Question: Assume there is a mesh which is colored in the specific pattern:

As you can see, these 62 red squares are connected together in three different groups(Clusters). You might like to download the data from the following link.
<URL>
Then, you can generate the mesh below with this code:
'''
load('data.mat');
figure('units','normalized','outerposition',[0 0 1 1]); % Opening big figure
axis equal; axis off;
SURF = surf( XX , YY , ZZ, C);
'''
Now, I am looking for a code which can segment these three clusters.
Please bear in mind that you should consider those squares as a one group which have maximum one square gap distance in any direction. It means, in this particular case, we have three clusters of 11 , 13 and 38 squares.
Thank you in advance for your time.
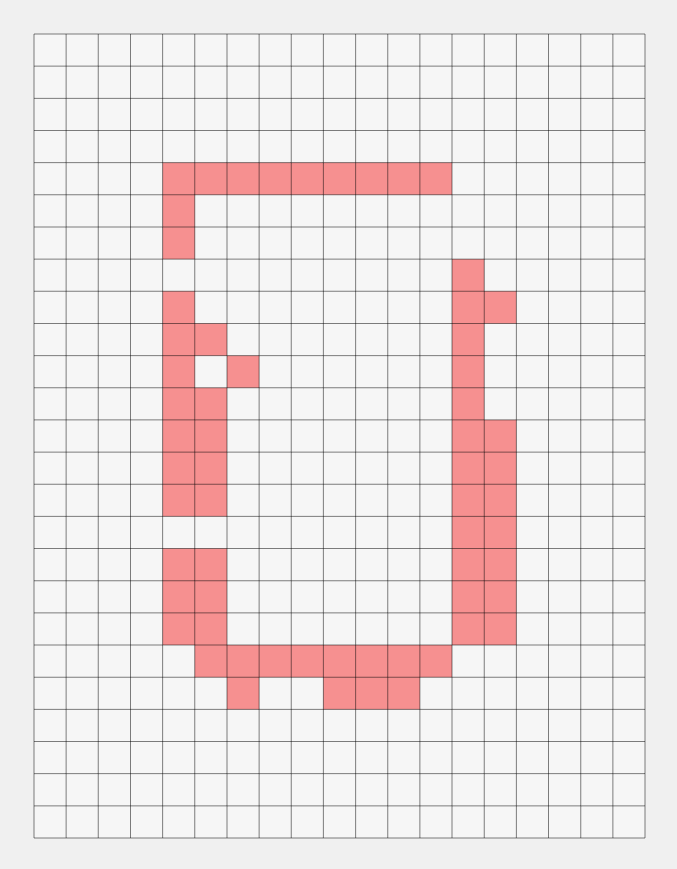
Answer: You can use <URL>.
In Matlab, assuming your matrix contains only 0 and 1 (or you can make it so), you would use <URL>.
'''
L = bwlabel(data, 8)
'''
Now 'L' will be a matrix the same size as 'data' with labels '1, 2, 3...' in place of the 1's.
The '8' as the second parameter denotes the connectivity of the components. '4-connected' would mean that one square is connected to the other only if it is to the left, right, above or below the square. '8-connected' means that squares are also connected if they are adjacent diagonally, as in the bottom-right of your sample. '8' is the default, and you can leave it out, but you should be aware of the distinction in case you need it to behave differently in the future.